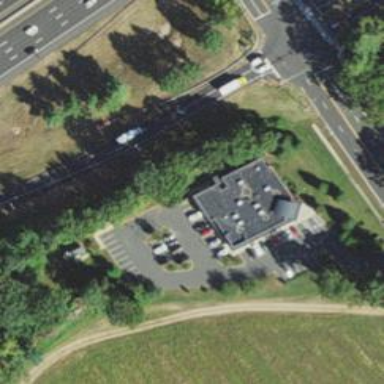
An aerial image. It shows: Veterinary facility.